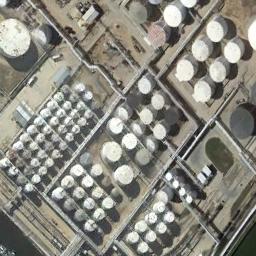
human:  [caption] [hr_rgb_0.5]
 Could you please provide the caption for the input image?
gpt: There are many neatly arranged storage tanks and many pipelines in the factory .

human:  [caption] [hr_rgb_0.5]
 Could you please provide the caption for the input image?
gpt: There are many buildings of different sizes near the storage tanks .

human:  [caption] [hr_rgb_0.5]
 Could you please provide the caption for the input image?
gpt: There is a green pool beside the storage tanks .

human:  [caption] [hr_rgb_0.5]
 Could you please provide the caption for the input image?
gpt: There are many storage tanks on the bare land .

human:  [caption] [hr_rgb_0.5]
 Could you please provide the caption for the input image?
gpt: There are many white storage tanks arranged neatly .